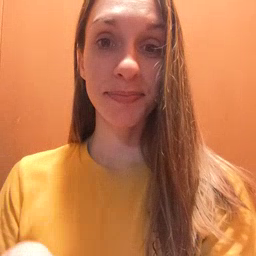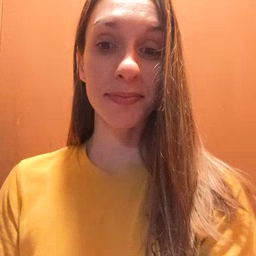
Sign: closet